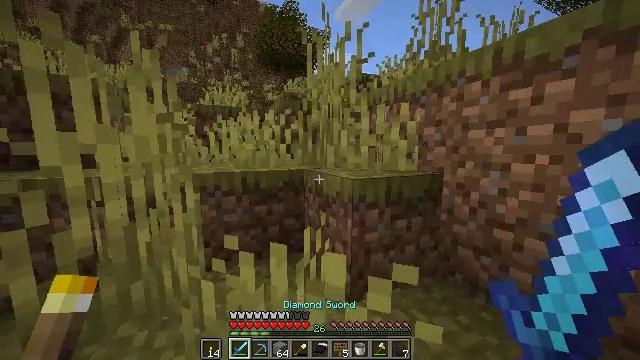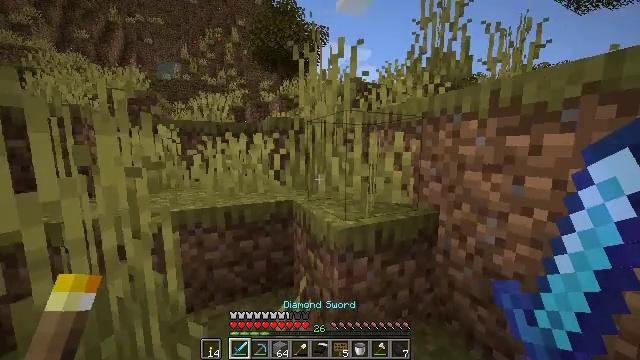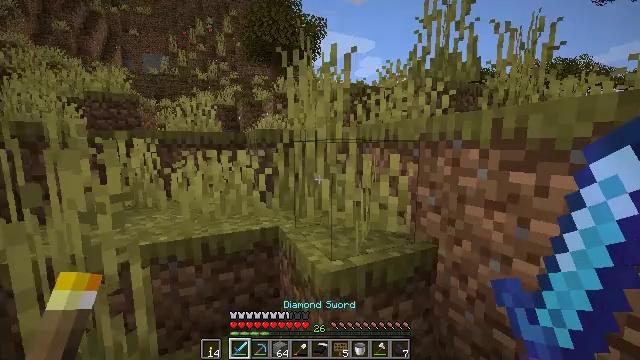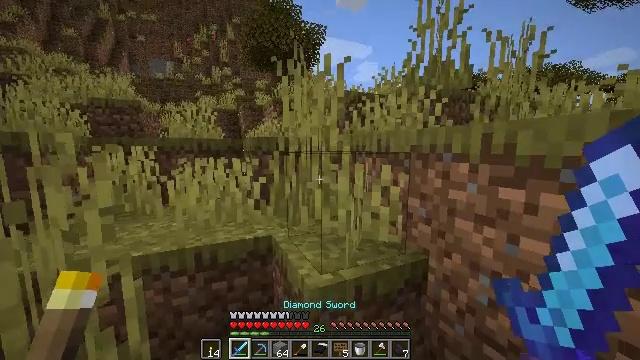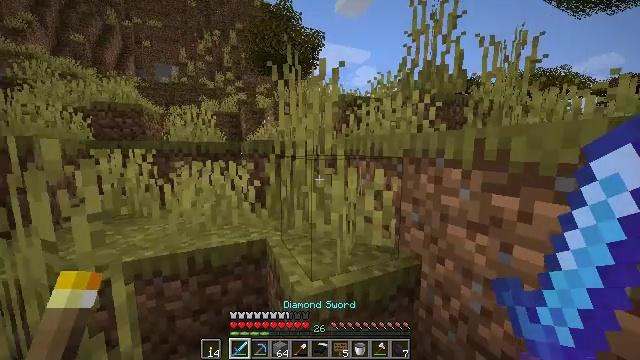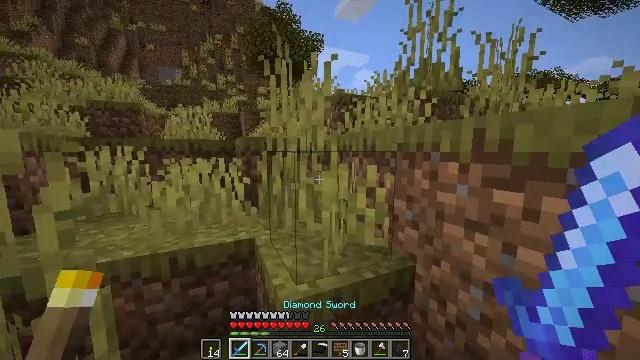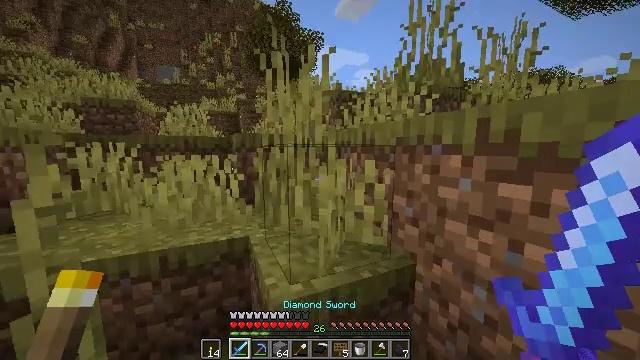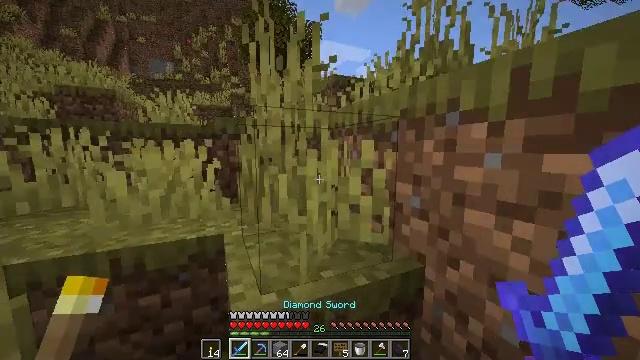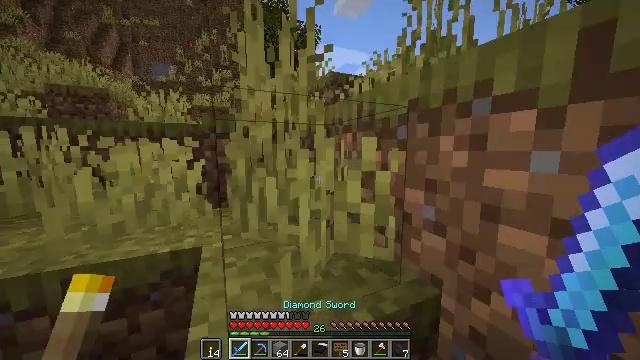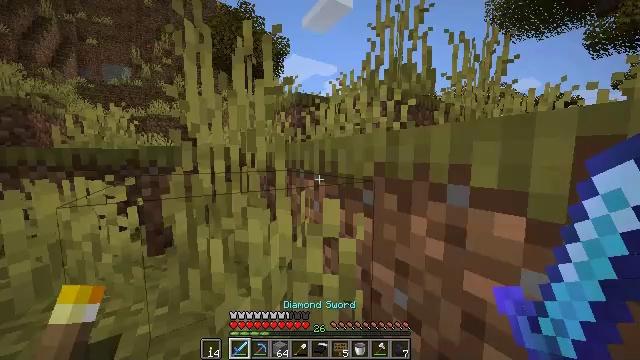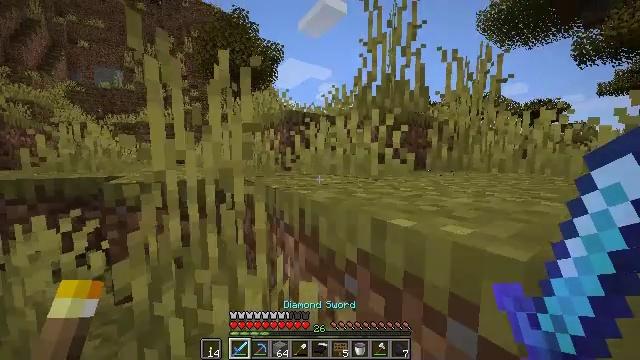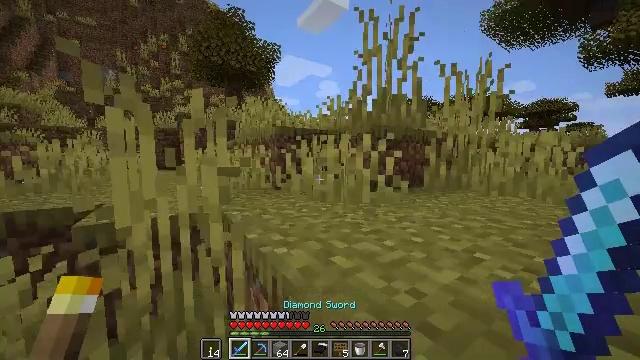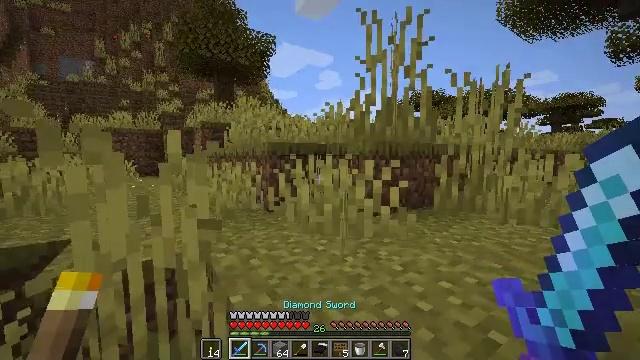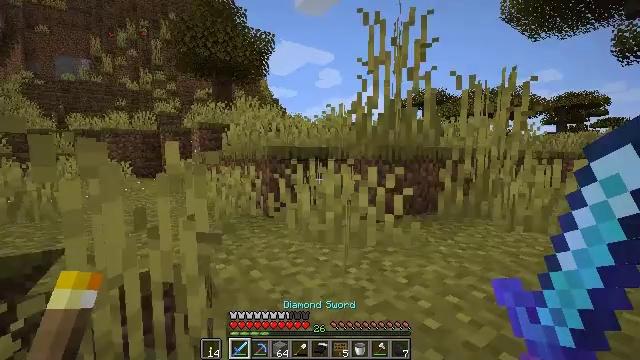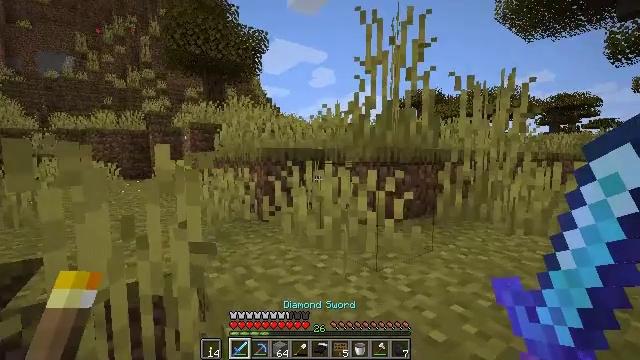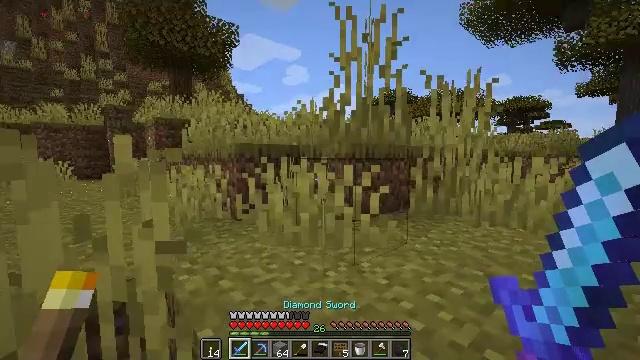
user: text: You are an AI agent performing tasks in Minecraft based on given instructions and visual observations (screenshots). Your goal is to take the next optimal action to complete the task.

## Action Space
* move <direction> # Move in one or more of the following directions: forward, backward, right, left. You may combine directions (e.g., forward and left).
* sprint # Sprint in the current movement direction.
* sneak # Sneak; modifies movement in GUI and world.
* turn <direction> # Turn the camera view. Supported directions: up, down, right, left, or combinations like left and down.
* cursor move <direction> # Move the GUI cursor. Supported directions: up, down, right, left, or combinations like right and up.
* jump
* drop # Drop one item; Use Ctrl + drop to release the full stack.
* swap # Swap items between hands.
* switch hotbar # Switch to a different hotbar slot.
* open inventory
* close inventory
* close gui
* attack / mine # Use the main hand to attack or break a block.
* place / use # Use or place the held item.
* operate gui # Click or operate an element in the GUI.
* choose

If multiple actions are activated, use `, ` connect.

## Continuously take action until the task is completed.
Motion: motion action
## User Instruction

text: Hunt a squid.
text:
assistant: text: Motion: move forward, sprint, jump
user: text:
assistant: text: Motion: move forward, sprint, jump
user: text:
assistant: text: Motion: move forward, sprint, jump
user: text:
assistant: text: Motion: move forward, sprint, jump
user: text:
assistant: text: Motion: move forward, sprint, jump
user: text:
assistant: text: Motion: move forward, sprint, jump
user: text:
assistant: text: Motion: move forward, sprint, jump
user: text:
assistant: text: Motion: move forward, sprint, jump
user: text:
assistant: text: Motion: move forward, sprint, turn right and up, jump
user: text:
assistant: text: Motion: move forward, sprint, turn right, jump
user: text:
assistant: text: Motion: move forward, sprint, jump
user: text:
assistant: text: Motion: move forward, sprint, jump
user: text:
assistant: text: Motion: move forward, sprint, jump
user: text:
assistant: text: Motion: move forward, sprint, turn right, jump
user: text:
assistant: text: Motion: move forward, sprint, turn right, jump
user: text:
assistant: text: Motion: move forward, sprint, turn right, jump
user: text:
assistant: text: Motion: move forward, sprint, turn right, jump
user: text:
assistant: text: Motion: move forward, sprint, turn right and down, jump
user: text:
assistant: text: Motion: move forward, sprint, turn right, jump
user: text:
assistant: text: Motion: move forward, sprint, jump
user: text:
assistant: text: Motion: move forward, sprint, jump
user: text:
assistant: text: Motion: move forward, sprint, jump
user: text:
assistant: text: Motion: move forward, sprint, turn up, jump
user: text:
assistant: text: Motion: move forward, sprint, turn right and up, jump
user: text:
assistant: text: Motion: move forward, sprint, turn right, jump
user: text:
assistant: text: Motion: move forward, sprint, turn right, jump
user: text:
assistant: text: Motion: move forward, sprint, turn right, jump
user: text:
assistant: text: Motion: move forward, sprint, jump
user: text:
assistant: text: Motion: move forward, sprint, jump
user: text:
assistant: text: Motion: move forward, sprint, jump